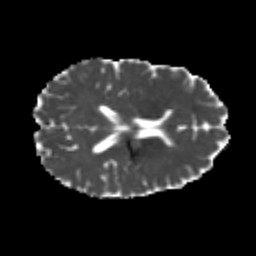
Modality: MD
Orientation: axial
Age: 25
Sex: female
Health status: healthy
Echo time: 0.074 s